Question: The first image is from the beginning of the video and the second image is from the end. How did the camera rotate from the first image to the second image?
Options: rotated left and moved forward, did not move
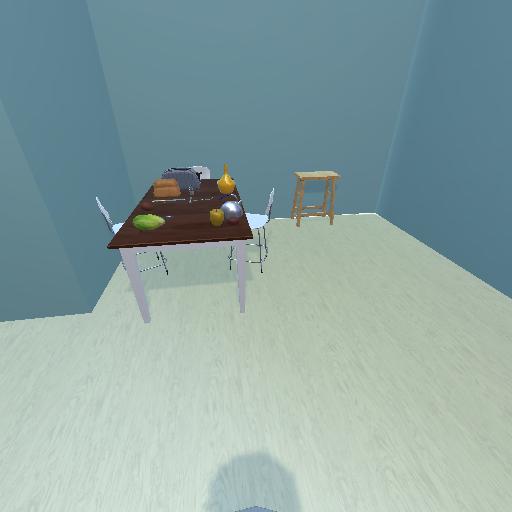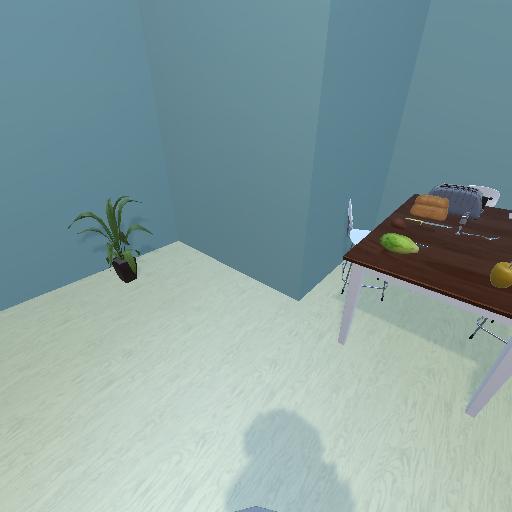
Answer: rotated left and moved forward